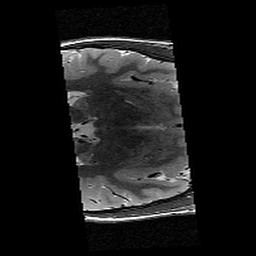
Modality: T2w
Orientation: axial
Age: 13
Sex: female
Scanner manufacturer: siemens
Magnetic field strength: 3 T
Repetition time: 9.23 s
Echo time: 0.067 s